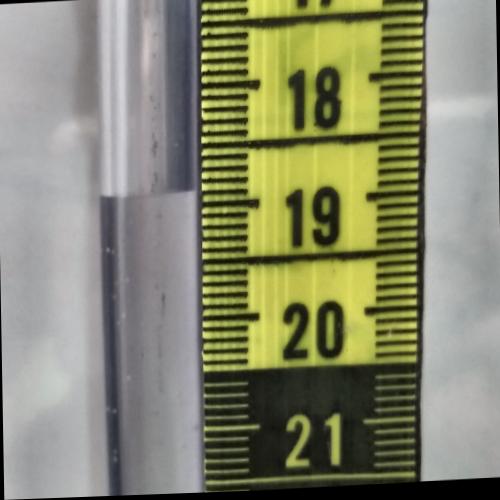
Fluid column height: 18.9 cm